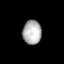
Tissue: lung
Cell type: Endothelial cells
Senescence score: 0.5407
Nuclear area (px): 446
Mean DAPI intensity: 175.637